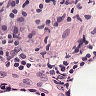
Metastatic tissue present: no